Question: ()
I've been working on my projects for past three years with Netbeans and TortoiseSVN separately. Now, I'm trying to use Subversion client bundled with Netbeans. And there's one glitch.
I have most recent version of repo in my LWC (local working copy). I have created new project in Netbeans, basing on existing sources, and pointed Netbeans to that LWC. It seems to intergrate quite well, as I can see all changes and perform (at least try to) some actions.
The thing is, that I can't find, where to specify repository URL, login and passwords and either these data is not stored in LWC or Netbeans can't read it properly.
For every Subversion action or operation, that requires access to remote repository, I'm getting an error window 'Authentication failed', like below:

And there is no way I can fix this problem. As you can see, 'Repository URL' is disabled and fields for login or password are missing at all. I've clicked-out entire Netbeans configuration, but either I'm looking in wrong place or there isn't any are, where I could specify URL, login and password.
I can click 'Reply' in this window, but this is useless and pointless (one of functions in Netbeans) as I can't provide corrected login credentials.
So, how can I use Netbeans on a LWC, that is not checked-out by itself, but was existing before IDE instalation and was checked out by external SVN client?
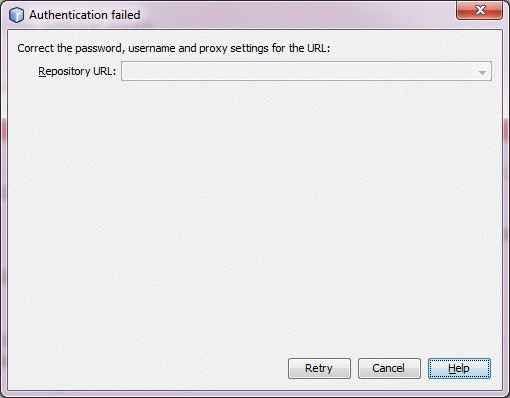
Answer: Looks like something is wrong with your Netbeans instance. The correct " dialog looks different and has all required fields.